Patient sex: F
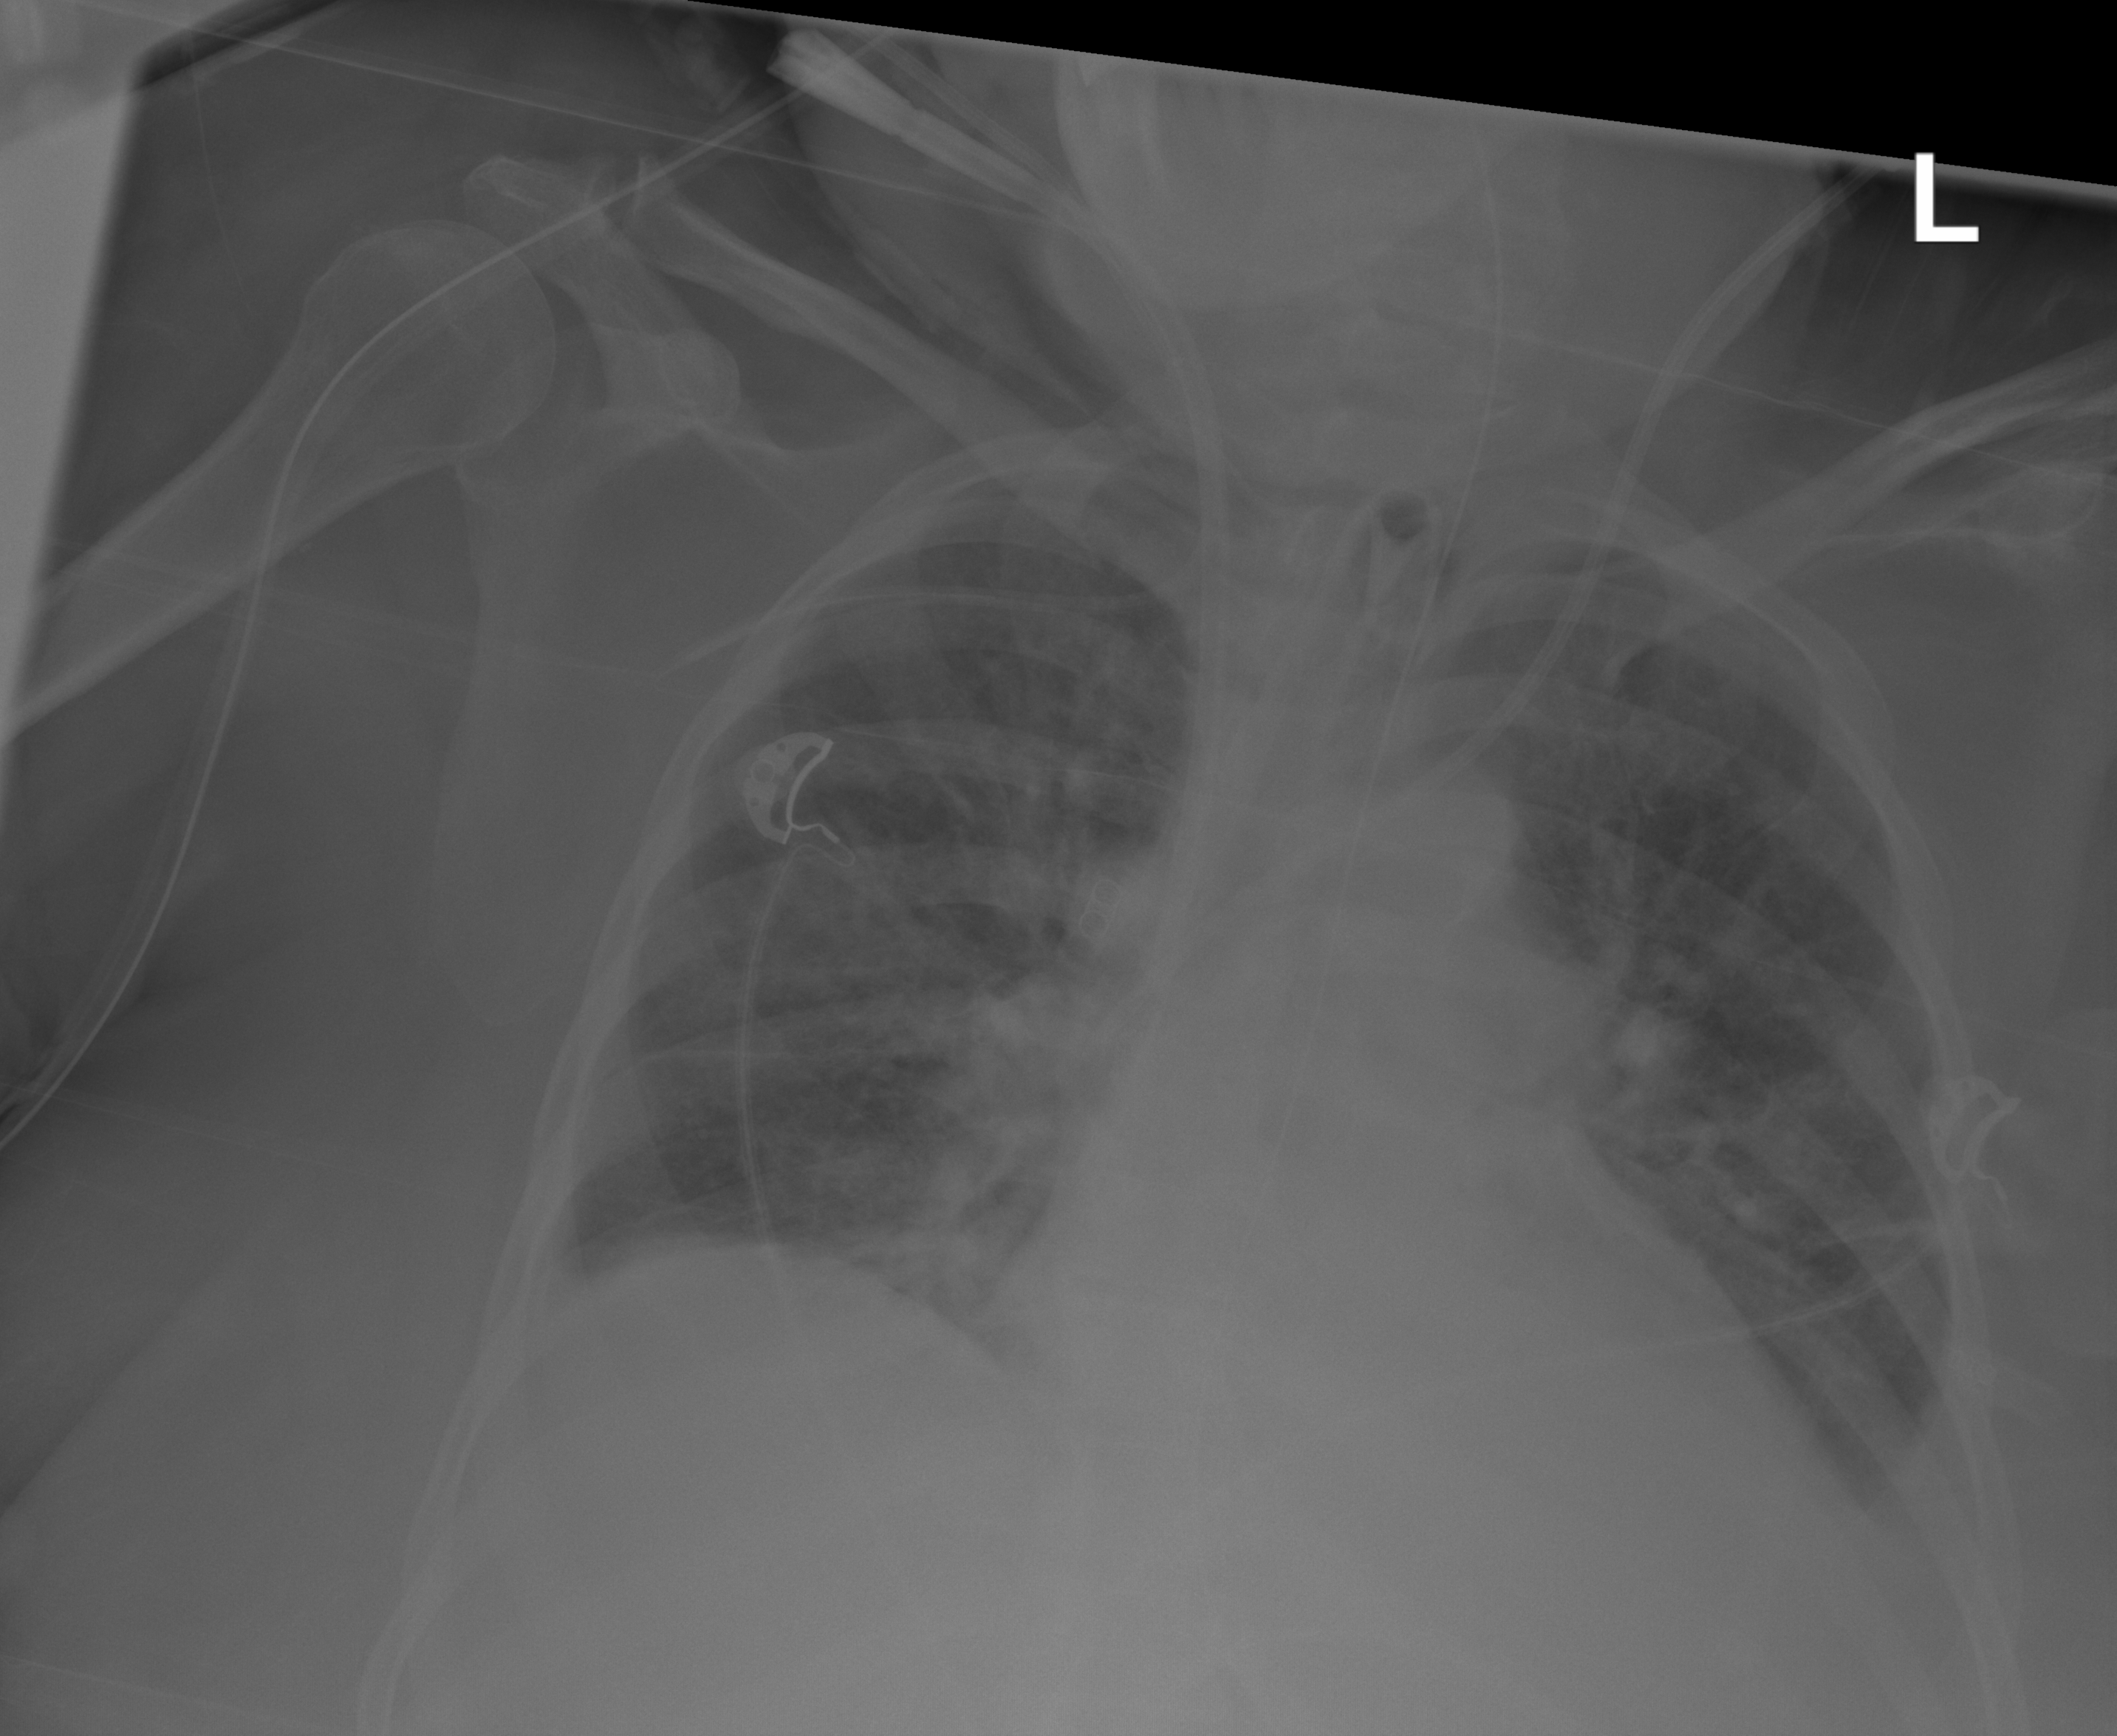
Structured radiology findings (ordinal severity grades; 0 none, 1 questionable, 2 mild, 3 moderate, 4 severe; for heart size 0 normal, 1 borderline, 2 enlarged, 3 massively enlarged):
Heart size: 2
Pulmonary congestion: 1
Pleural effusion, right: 0
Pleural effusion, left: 2
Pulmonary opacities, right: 0
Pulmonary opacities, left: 0
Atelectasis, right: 2
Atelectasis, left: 2